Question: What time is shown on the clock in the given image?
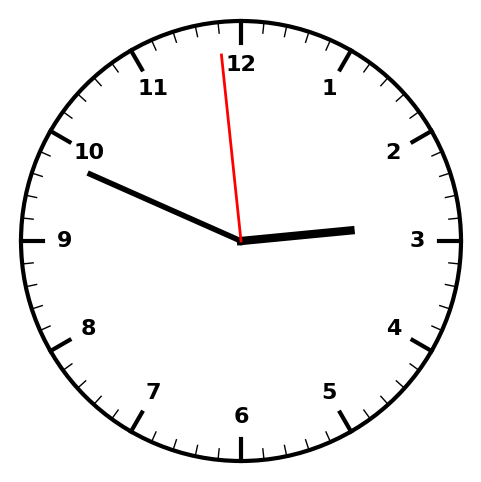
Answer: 02:48:59